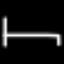
Label: bed